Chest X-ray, AP view. Patient: 40 years old, sex M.
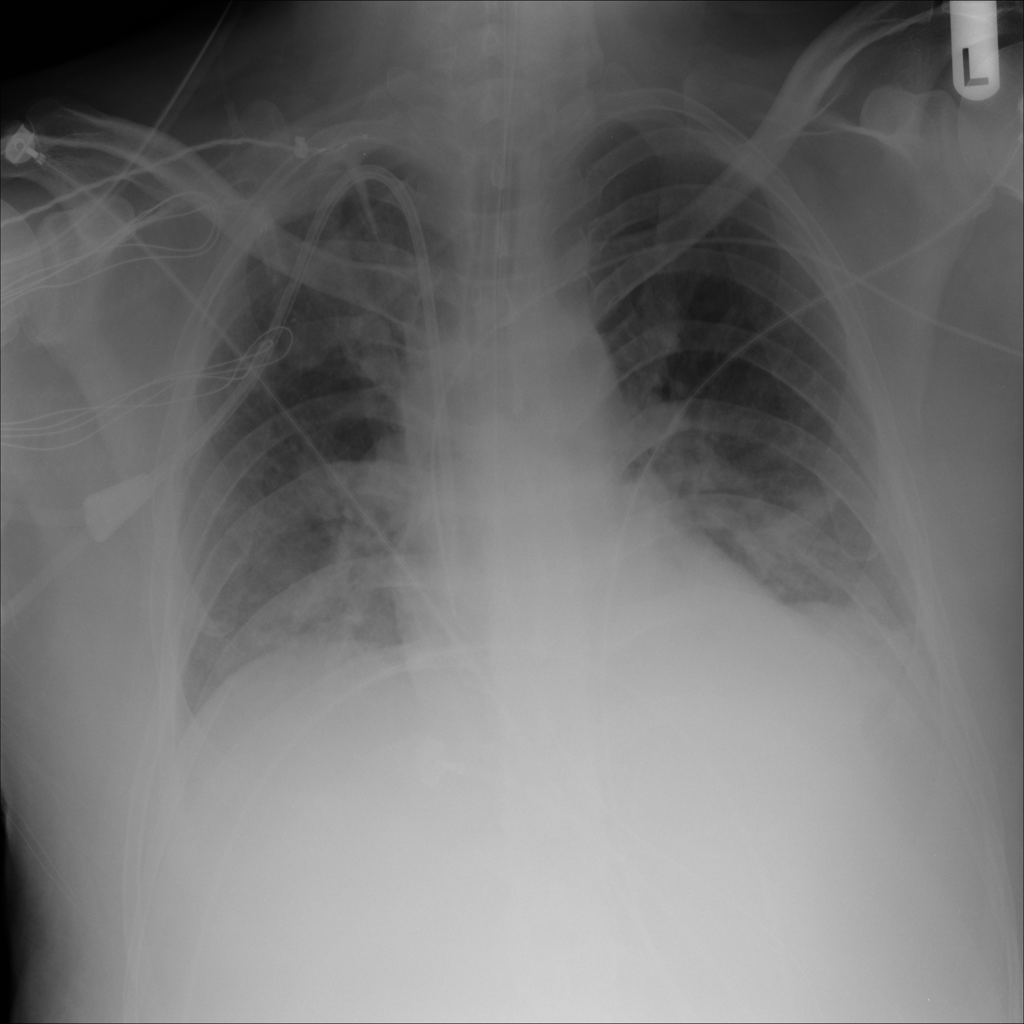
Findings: No Finding